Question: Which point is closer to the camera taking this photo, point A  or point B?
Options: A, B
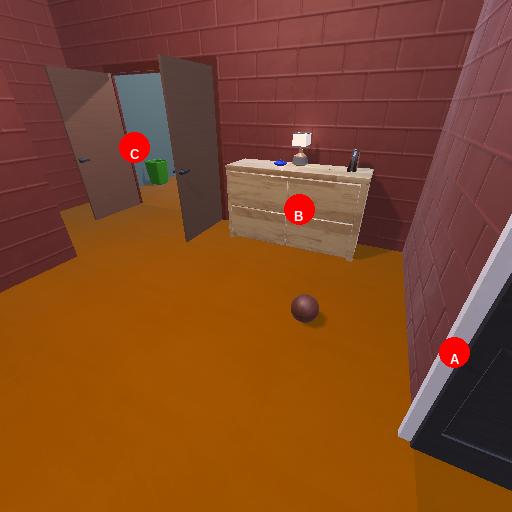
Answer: A